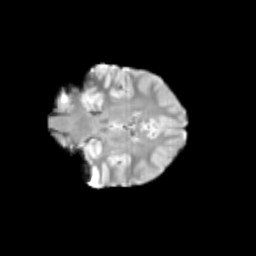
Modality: T2w
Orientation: coronal
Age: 11
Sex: female
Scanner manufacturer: siemens
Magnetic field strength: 3 T
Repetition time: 3.8 s
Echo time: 0.07 s